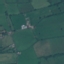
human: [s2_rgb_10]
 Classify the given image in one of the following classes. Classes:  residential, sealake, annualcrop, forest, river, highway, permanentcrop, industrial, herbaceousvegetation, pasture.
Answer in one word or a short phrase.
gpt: Pasture